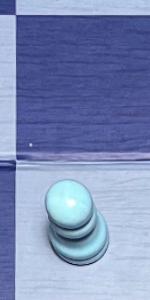
Label: Pawn_White